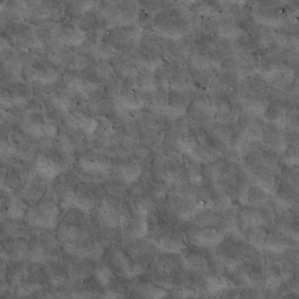
Label: non_frost